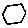
Label: hexagon